Problem: cacti_cartography (2023, finals)

Cactus Park is a famous **t**ourist attraction in Sandlandia. It holds \(N\) cactus plants, numbered from \(1\) to \(N\). The cacti are connected by \(M\) bidirectional trails, with trail \(i\) connecting cacti \(A_i\) and \(B_i\).

From any cactus, it's always possible to get to any other cactus by taking some sequence of trails. There may be cycles in the park, where a cycle is any sequence of trails that lead from a certain cactus back to itself. The park also has a special property that each trail belongs to at most one simple cycle. In graph theory terms, we can say that the Cactus Park forms a [cactus graph](https://en.wikipedia.org/wiki/Cactus_graph).

The park owners want to replace some number of cacti with information kiosks to help guide the tourists. Cutting down cactus \(i\) and building a kiosk there costs the park \(C_i\) dollars. The owners want to build enough kiosks so that the shortest path from every remaining cactus to the closest kiosk does not exceed \(K\) trails. Please help the owners determine the minimum total cost required to satisfy this requirement.

# Constraints

\(1 \le T \le 65\)
\(1 \le N \le 500\)
\(1 \le K \le \min(N, 50)\)
\(1 \le A_i, B_i \le N\)
\(A_i \ne B_i\)
\(1 \le C_i \le 10^9\)

Each unordered pair \((A_i, B_i)\) appears at most once in a given test case.

# Input Format

Input begins with a single integer \(T\), the number of test cases. For each case, there is first a line containing three integers \(N\), \(M\), and \(K\). Then, there is a line containing \(N\) integers \(C_{1..N}\). Then, \(M\) lines follow, the \(i\)th of which contains two integers \(A_i\) and \(B_i\).

# Output Format

For the \(i\)th case, output `"Case #i: "`, followed by a single integer, the minimum total cost in dollars to satisfy the park owners' requirement.

# Sample Explanation

The first case is depicted below. Replacing just cactus \(2\) would meet the requirement, but would cost \(\$10\). Instead we can replace cacti \(1\) and \(4\) for a total cost of \(\$8\).

{{PHOTO_ID:885100906409208|WIDTH:350}}

The second case is depicted below. One solution is to replace cacti \(1\) and \(4\) for a total cost of \(\$6\).

{{PHOTO_ID:3652000121792782|WIDTH:500}}

In the third case, all the cactuses are already within \(2\) trails of each other, so we just need a single kiosk anywhere. We should cut down the cheapest cactus, cactus \(1\).

{{PHOTO_ID:2643202679188960|WIDTH:350}}

In the fourth case, we can cut down cacti \(1\), \(3\), and \(6\) for a total cost of \(9 + 3 + 4 = \$16\)

{{PHOTO_ID:365613766120939|WIDTH:500}}

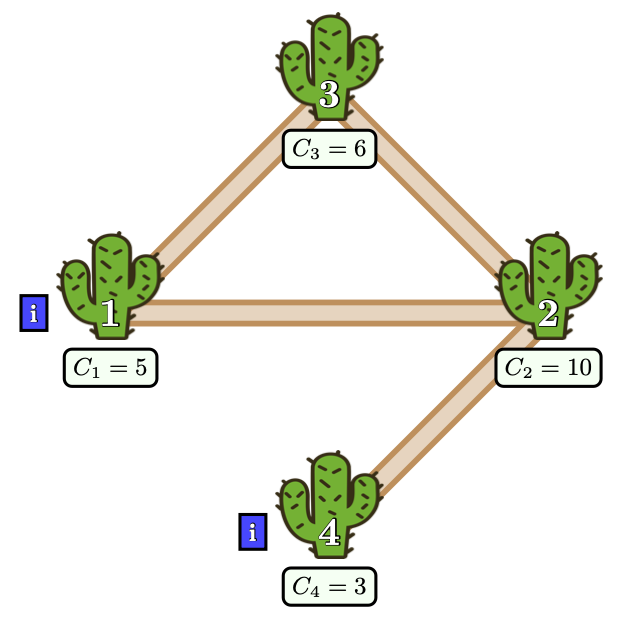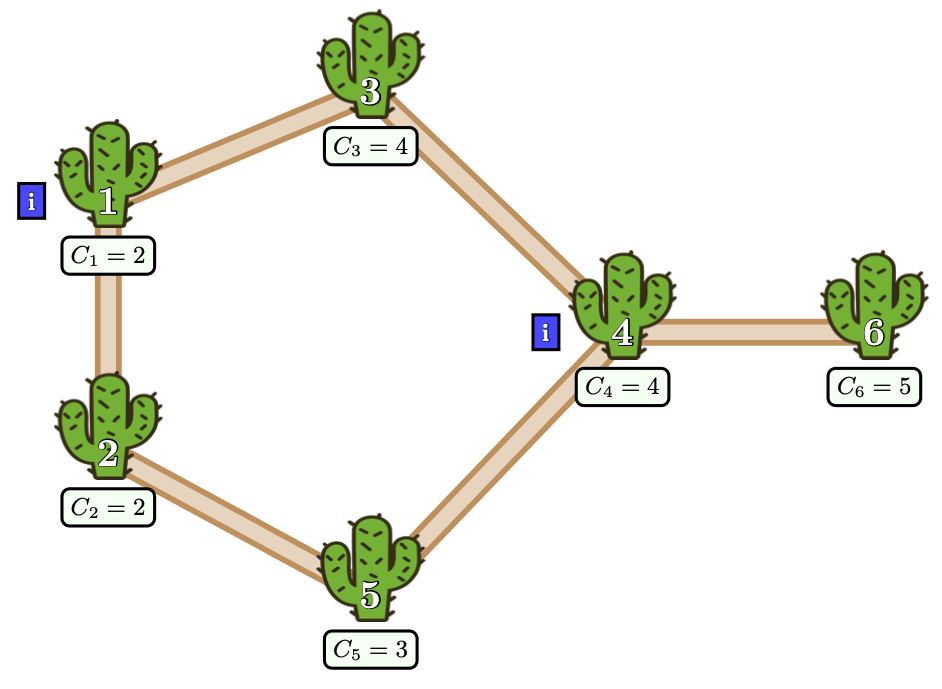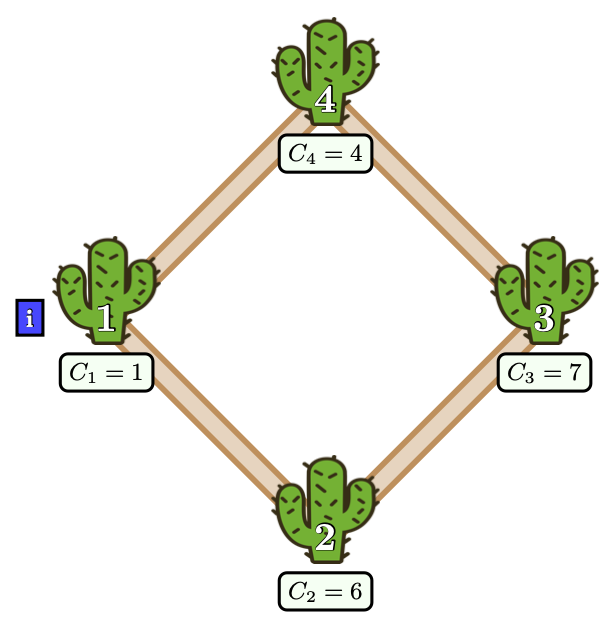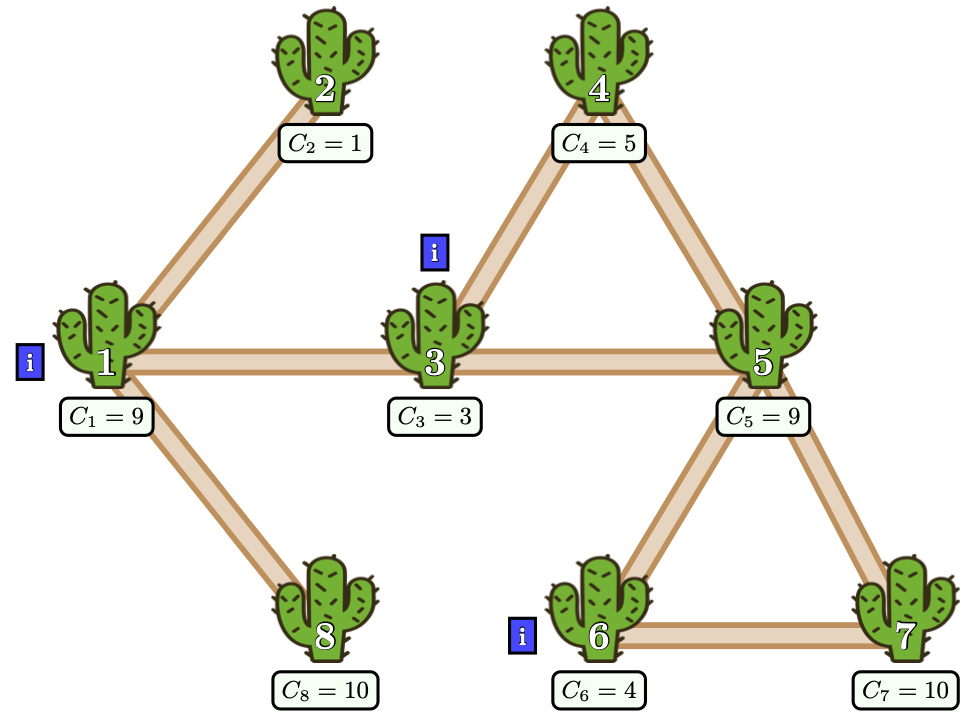

Sample input:
4
4 4 1
5 10 6 3
1 2
2 3
3 1
2 4
6 6 1
2 2 4 4 3 2
1 2
3 1
5 4
3 4
6 4
2 5
4 4 2
1 6 7 4
1 2
2 3
3 4
4 1
8 9 1
9 1 3 5 9 4 10 10
1 2
1 3
3 4
4 5
5 3
5 6
6 7
7 5
8 1

Sample output:
Case #1: 8
Case #2: 6
Case #3: 1
Case #4: 16

Solution:
To solve this problem, let’s preprocess the input first. We'll store the input cactus graph in an adjacency list. Let’s pick any random starting vertex \(s\) from which to perform a DFS traversal, storing the pre- and post-visiting times for each vertex \(v\) as \(tin[v]\) and \(tout[v]\) respectively.

After reversing the adjacency list for each vertex, let’s repeat the DFS from the vertex \(s\) (we'll consider all adjacent vertices in reverse order this time) and store the pre- and post-visiting times for each vertex \(v\) as \(tin'[v]\) and \(tout'[v]\) respectively. Using DFS and pre/post visiting times for every edge \(u \to v\), we can determine the following:

* Whether this edge is the first or the last in its cycle when traversing the cactus starting from \(s\)
  * If \(tin[v] < tin[u]\) and \(tin'[v] < tin'[u]\), then this edge is the last of the cycle and vertex \(v\) is always the first vertex of the cycle visited on the way from vertex \(s\). Let’s denote such a vertex as a root of a cycle. Likewise, we can determine the first edge of the cycle.
* The index of the cycle this edge belongs to (or \(-1\) if it doesn’t belong to any cycle)
  * This can be done in one DFS from vertex \(s\) with an additional stack to recover the path from the first cycle’s vertex to itself.

With an additional DFS traversal from vertex \(s\), we can determine the length of each cycle and the distance from each vertex to the root of the cycle it belongs to.

For our solution, we will consider all edges as directed, in order of traversal from the starting vertex \(s\). Note that for simplicity, we can consider different traversal orders of the same cycle as two different cycles (but we'll need to mark them as interchangeable). Let’s define \(dp(e, dist1, dist2, mandatory)\), where:

* \(e\) – edge ID that uniquely identifies the start \(u\) and end \(v\) of the edge;
* \(dist1\) – distance between vertex \(v\) and the closest already placed kiosk;
* \(dist2\) – distance between vertex \(v\) and the cycle root (if edge \(e\) belongs to a cycle);
* \(mandatory\) – flag for whether we must place a kiosk in this or one of the following DP states.

The number of edges \(M\) in a cactus graph of size \(N\) is at most \(3N / 2\). Any valid distance can be up to \((2K + 1) - K\) edges from the previous kiosk, plus \(1\) edge, plus \(K\) edges to the next kiosk. The flag can take on two values, so the total number of states is approximately \(3N * (2K + 1)^2\). In addition, we can force all states with \(dist1 > K + 1\) to have \(mandatory = 1\).

For convenience, we can create a dummy edge from dummy vertex \(d\) to \(s\) and use this edge as a starting edge \(e_0\). The answer to the problem is the minimum \(dp(e_0, d1, x, 1)\) across all \(d_1\) from \(K\) to \(2K + 1\). Here, \(x\) denotes any value representing edge belonging to no cycle.

The transitions that need to be considered are the following:

1. Build a kiosk at vertex \(v\).
2. If \(dist1 < 2K + 1\), keep transitioning to the next edge without building a kiosk at \(v\). For each edge, the value of \(dist'\) will simply be \(dist1 + 1\).
3. For exactly one adjacent edge, set a new strict value of \(dist1'\) that's greater than the current \(dist1 + 1\) (set \(mandatory = 1\) for this edge). This is equal to moving the next kiosk closer to the current edge. For other edges, recompute the value of \(dist1'\) considering the kiosk at the selected edge (\(mandatory = 0\) for all such edges). This can be done in \(\mathcal{O}(K)\) by iterating over all possible values of the new \(dist1\).

As previously mentioned, the total number of states is \(\mathcal{O}(NK^2)\). Each state has \(\mathcal{O}(K)\) transitions, so the total complexity of the solution is \(\mathcal{O}(NK^3)\).

#include <algorithm>
#include <cstring>
#include <iostream>
#include <map>
#include <vector>
using namespace std;

typedef long long int64;

const int64 kInf = 12345678912345LL;
const int64 MAXK = 50, KLIM = (MAXK + 1) << 1, NLIM = 1000;

int N, M, K;
vector<int> weights;
vector<vector<int>> adj;
int64 f[2][KLIM][KLIM][NLIM];
int timer;
vector<int> tin, tout, par;
vector<int> cycle_ids, cycle_lens, cycle_rev, dist_to_par;
vector<vector<int>> edge_lnks;
vector<pair<int, int>> dp_edges;

void dfs(int x) {
  tin[x] = timer++;
  for (int y : adj[x]) {
    if (tin[y] != -1) {
      continue;
    }
    dfs(y);
  }
  tout[x] = timer++;
}

int cycle_counter;
vector<int> dfs_stack;

void dfs_cycles(int x, int p) {
  tin[x] = timer++;
  dfs_stack.push_back(x);
  for (int y : adj[x]) {
    if (y == p) {
      continue;
    }
    if (y == par[x]) {
      int cur_len = 1;
      int rev_cycle = -1;
      for (int z = (int)dfs_stack.size() - 1; dfs_stack[z] != par[x]; z--) {
        int edge_id = edge_lnks[dfs_stack[z - 1]][dfs_stack[z]];
        int rev_edge_id = edge_lnks[dfs_stack[z]][dfs_stack[z - 1]];
        if (rev_edge_id != -1 && cycle_ids[rev_edge_id] != -1) {
          rev_cycle = cycle_ids[rev_edge_id];
          cycle_rev[rev_cycle] = cycle_counter;
        }
        cycle_ids[edge_id] = cycle_counter;
        dist_to_par[edge_id] = cur_len++;
      }
      cycle_lens.push_back(cur_len);
      cycle_rev.push_back(rev_cycle);
      cycle_counter++;
    } else {
      if (tin[y] != -1) {
        continue;
      }
      if (edge_lnks[x][y] == -1) {
        edge_lnks[x][y] = dp_edges.size();
        dp_edges.emplace_back(x, y);
        cycle_ids.push_back(-1);
        dist_to_par.push_back(-1);
      }
      dfs_cycles(y, x);
    }
  }
  dfs_stack.pop_back();
}

int lazy_max_dist;

int64 lazy_dp(int edge_id, int dist_to_last, int par_dist, int promised) {
  if (dist_to_last > K + 1) {
    promised = 1;
  }
  if (f[promised][dist_to_last][par_dist][edge_id] != -1LL) {
    return f[promised][dist_to_last][par_dist][edge_id];
  }
  const int base_cycle_id = cycle_ids[edge_id];
  if (!dist_to_last && base_cycle_id != -1 &&
      cycle_lens[base_cycle_id] - dist_to_par[edge_id] < par_dist) {
    return f[promised][dist_to_last][par_dist][edge_id] = lazy_dp(
               edge_id, dist_to_last,
               cycle_lens[base_cycle_id] - dist_to_par[edge_id], promised);
  }
  if (!promised && base_cycle_id != -1 &&
      dist_to_par[edge_id] + par_dist < dist_to_last) {
    return f[promised][dist_to_last][par_dist][edge_id] = lazy_dp(
               edge_id, dist_to_par[edge_id] + par_dist, par_dist, promised);
  }
  const int x = dp_edges[edge_id].second;
  int64 res = kInf;
  if (dist_to_last) {
    res = min(res, lazy_dp(edge_id, 0, par_dist, 0) + weights[x]);
  }
  if (dist_to_last == lazy_max_dist) {
    return f[promised][dist_to_last][par_dist][edge_id] = res;
  }
  const int p = dp_edges[edge_id].first;
  vector<int> edge_list;
  vector<pair<int, int>> edge_groups;
  map<int, int> cycle_to_ind;
  for (int y : adj[x]) {
    if (y == p) {
      continue;
    }
    int new_edge_id = edge_lnks[x][y];
    if (new_edge_id == -1) {
      continue;
    }
    int cycle_id = cycle_ids[new_edge_id];
    if (cycle_id != -1) {
      auto mit = cycle_to_ind.find(cycle_id);
      if (mit != cycle_to_ind.end()) {
        edge_groups[mit->second].second = edge_list.size();
        edge_list.push_back(new_edge_id);
        continue;
      }
    }
    int rev_cycle_id = (cycle_id == -1 ? -1 : cycle_rev[cycle_id]);
    cycle_to_ind[rev_cycle_id] = edge_groups.size();
    edge_groups.emplace_back(edge_list.size(), -1);
    edge_list.push_back(new_edge_id);
  }
  const int esz = edge_list.size();
  if (!esz) {
    return f[promised][dist_to_last][par_dist][edge_id] =
               (promised || dist_to_last > K) ? res : 0LL;
  }
  const int egsz = edge_groups.size();
  vector<int64> edge_f(esz), edge_f2(esz);
  for (int new_dist_to_last = dist_to_last + 1, new_promised = promised;
       new_dist_to_last <= lazy_max_dist && res;
       ++new_dist_to_last, new_promised = 1) {
    const int inv_dist_to_last = lazy_max_dist - new_dist_to_last;
    const int min_dist_to_last = min(dist_to_last + 1, 2 + inv_dist_to_last);
    for (int i = 0; i < esz; ++i) {
      const int new_edge_id = edge_list[i];
      const int new_cycle_id = cycle_ids[new_edge_id];
      int new_par_dist = lazy_max_dist;
      if (new_cycle_id != -1) {
        if (new_cycle_id == base_cycle_id) {
          new_par_dist = par_dist;
          new_par_dist =
              min(new_par_dist, 1 + cycle_lens[base_cycle_id] -
                                    dist_to_par[edge_id] + inv_dist_to_last);
        } else {
          new_par_dist = min_dist_to_last - 1;
        }
      }
      edge_f[i] = lazy_dp(new_edge_id, min_dist_to_last, new_par_dist, 0);
    }
    for (int i = 0; i < esz; i++) {
      const int new_edge_id = edge_list[i];
      const int new_cycle_id = cycle_ids[new_edge_id];
      int new_par_dist = lazy_max_dist;
      if (new_cycle_id != -1) {
        if (new_cycle_id == base_cycle_id) {
          new_par_dist = par_dist;
        } else {
          new_par_dist = dist_to_last;
        }
      }
      edge_f2[i] =
          lazy_dp(new_edge_id, new_dist_to_last, new_par_dist, new_promised);
    }
    int64 f_sum = 0LL, min_diff = kInf;
    for (int i = 0; i < egsz; i++) {
      const int ind1 = edge_groups[i].first;
      int64 edge_group_f = edge_f[ind1], edge_group_f2 = edge_f2[ind1];
      const int ind2 = edge_groups[i].second;
      if (ind2 != -1) {
        edge_group_f = min(edge_group_f, edge_f[ind2]);
        edge_group_f2 = min(edge_group_f2, edge_f2[ind2]);
      }
      min_diff = min(min_diff, edge_group_f2 - edge_group_f);
      f_sum += edge_group_f;
    }
    res = min(res, f_sum + min_diff);
  }
  return f[promised][dist_to_last][par_dist][edge_id] = res;
}

int64 solve() {
  vector<pair<int, int>> edges;
  cin >> N >> M >> K;
  weights.resize(N);
  for (int i = 0; i < N; ++i) {
    cin >> weights[i];
  }
  edges.resize(M);
  for (int i = 0; i < M; ++i) {
    cin >> edges[i].first >> edges[i].second;
    --edges[i].first;
    --edges[i].second;
  }
  int root = N;
  edges.emplace_back(N++, 0);
  M++;
  adj.assign(N, {});
  for (int i = 0; i < M; i++) {
    adj[edges[i].first].push_back(edges[i].second);
    adj[edges[i].second].push_back(edges[i].first);
  }
  timer = 0;
  tin.assign(N, -1);
  tout.resize(N, -1);
  dfs(root);
  vector<int> tin0 = tin, tout0 = tout;
  for (int x = 0; x < N; x++) {
    reverse(adj[x].begin(), adj[x].end());
  }
  timer = 0;
  tin.assign(N, -1);
  tout.resize(N, -1);
  dfs(root);
  par.assign(N, -1);
  for (int x = 0; x < N; x++) {
    for (int y : adj[x]) {
      if (tin0[y] < tin0[x] && tin[y] < tin[x]) {
        par[x] = y;
      }
    }
  }
  cycle_counter = 0;
  dp_edges.clear();
  edge_lnks.assign(N, vector<int>(N, -1));
  cycle_ids.clear();
  cycle_lens.clear();
  cycle_rev.clear();
  dist_to_par.clear();
  timer = 0;
  tin.assign(N, -1);
  dfs_stack.clear();
  dfs_cycles(root, root);
  for (int x = 0; x < N; x++) {
    reverse(adj[x].begin(), adj[x].end());
  }
  timer = 0;
  tin.assign(N, -1);
  dfs_cycles(root, root);
  memset(f, -1, sizeof f);
  lazy_max_dist = ((K + 1) << 1) - 1;
  int64 res = kInf;
  for (int i = 0; i <= K; i++) {
    res = min(res, lazy_dp(edge_lnks[root][0], i + K + 1, lazy_max_dist, 1));
  }
  return res;
}

int main() {
  int T;
  cin >> T;
  for (int t = 1; t <= T; t++) {
    cout << "Case #" << t << ": " << solve() << endl;
  }
  return 0;
}